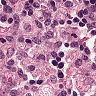
Metastatic tissue present: no